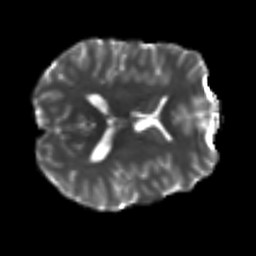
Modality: T2w
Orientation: axial
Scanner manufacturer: siemens
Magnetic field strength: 3 T
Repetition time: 9.6 s
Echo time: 0.077 s